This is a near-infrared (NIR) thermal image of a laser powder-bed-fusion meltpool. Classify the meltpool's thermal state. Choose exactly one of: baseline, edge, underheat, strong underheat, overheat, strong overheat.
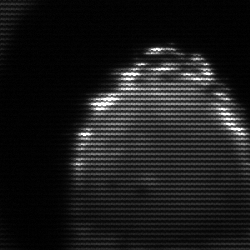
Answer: edge